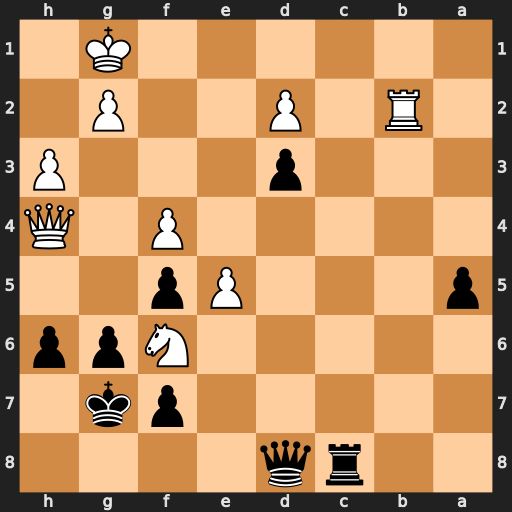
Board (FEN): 2rq4/5pk1/5Npp/p3Pp2/5P1Q/3p3P/1R1P2P1/6K1
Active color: b
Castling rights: -
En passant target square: -
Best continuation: Qd4+ Kh2 Qxb2